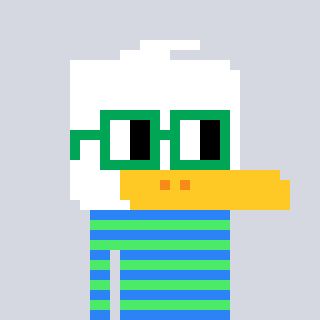
a pixel art character with square green glasses, a duck-shaped head and a teal-colored body on a cool background